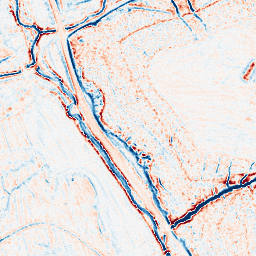
Category: edge_preserving
Decomposition family: bilateral
Decomposition parameters: d: 9
sigma_color: 150
sigma_space: 25
Upsampling method: quintic
Upsampling parameters: scale: 4
Upsampling scale: 4